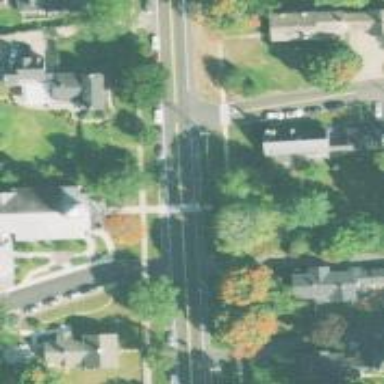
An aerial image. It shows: Marked crossing on the road.